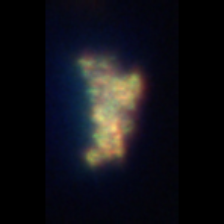
Taxon: Ciliates
Group: Other